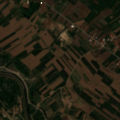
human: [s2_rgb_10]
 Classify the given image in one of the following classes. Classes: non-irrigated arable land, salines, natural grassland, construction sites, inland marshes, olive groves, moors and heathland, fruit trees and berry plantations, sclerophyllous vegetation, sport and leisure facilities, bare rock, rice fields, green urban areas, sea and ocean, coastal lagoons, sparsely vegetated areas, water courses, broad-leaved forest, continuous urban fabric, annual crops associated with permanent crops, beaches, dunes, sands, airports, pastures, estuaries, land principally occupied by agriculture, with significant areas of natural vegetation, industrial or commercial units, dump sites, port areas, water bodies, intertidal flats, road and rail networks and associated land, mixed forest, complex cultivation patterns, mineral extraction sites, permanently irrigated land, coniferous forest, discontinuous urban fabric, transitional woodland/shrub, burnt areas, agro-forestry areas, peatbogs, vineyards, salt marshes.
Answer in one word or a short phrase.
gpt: sport and leisure facilities, non-irrigated arable land, complex cultivation patterns